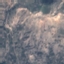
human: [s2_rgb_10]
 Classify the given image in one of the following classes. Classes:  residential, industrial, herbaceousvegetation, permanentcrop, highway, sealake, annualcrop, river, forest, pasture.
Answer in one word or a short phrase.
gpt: HerbaceousVegetation